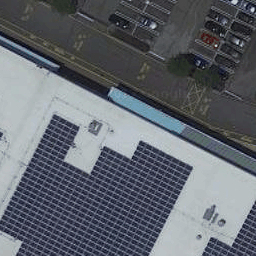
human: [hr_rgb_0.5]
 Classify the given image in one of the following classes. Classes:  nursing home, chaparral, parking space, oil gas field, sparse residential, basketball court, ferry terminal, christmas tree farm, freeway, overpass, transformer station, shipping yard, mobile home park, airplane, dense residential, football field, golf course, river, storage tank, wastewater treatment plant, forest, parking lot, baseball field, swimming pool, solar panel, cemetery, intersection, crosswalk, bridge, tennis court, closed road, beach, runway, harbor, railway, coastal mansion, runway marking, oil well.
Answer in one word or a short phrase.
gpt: solar panel